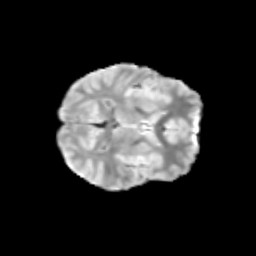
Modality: T2w
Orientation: axial
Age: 13
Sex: female
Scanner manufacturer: siemens
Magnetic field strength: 3 T
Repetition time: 3.8 s
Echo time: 0.07 s